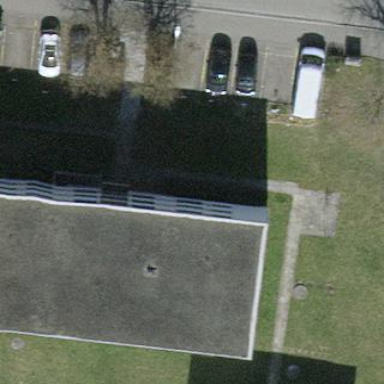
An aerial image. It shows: Modern apartment building with flat roof design.